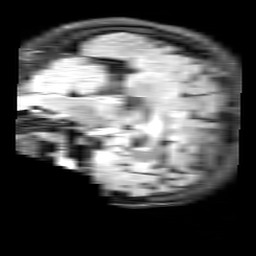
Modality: FLAIR
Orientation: sagittal
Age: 53
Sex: female
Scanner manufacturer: philips
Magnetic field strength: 3 T
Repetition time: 11 s
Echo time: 0.125 s